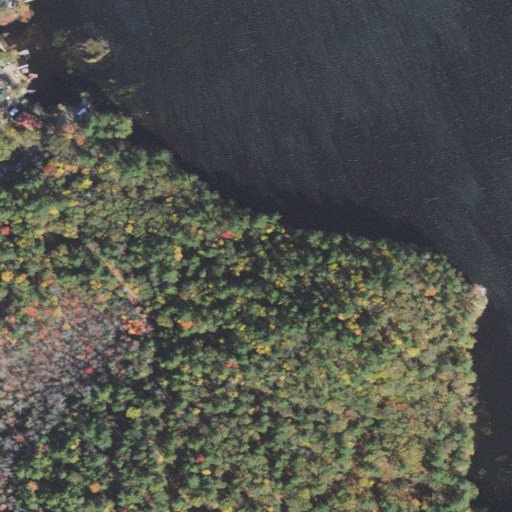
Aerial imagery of mountain in New Hampshire named Peaked Hill containing open water, mixed forest, evergreen forest, deciduous forest, herbaceous wetlands, woody wetlands, low intensity development, and open development